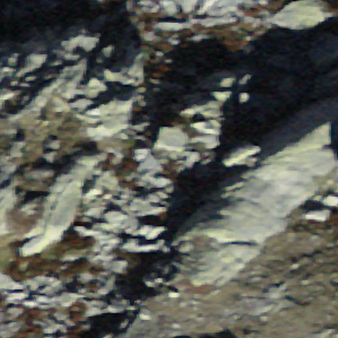
Label: bouldering_area